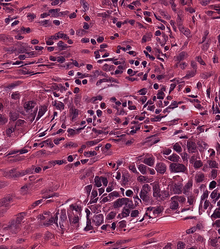
Tumor epithelial tissue: yes
Tumor-associated stroma tissue: yes
Normal tissue: no